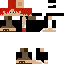
A female human skin with dark skin, wearing red long hair dressed in a red tshirt and red shorts, featuring a closed mouth.